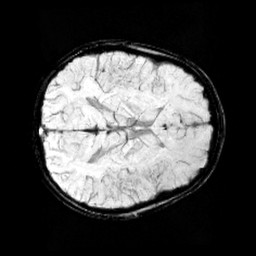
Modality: minIP
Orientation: axial
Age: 10
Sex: male
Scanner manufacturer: siemens
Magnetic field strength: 3 T
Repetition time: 0.027 s
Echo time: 0.02 s